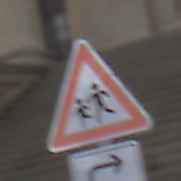
Verkehrszeichen: KinderRechts
Zusatzzeichen unten: RichtungsangabeDurchPfeile5
Umgebung: Outdoor, Urban
Tageszeit: Midday
Wetter: Overcast
Licht: Natural
Jahreszeit: NotSpecified
Kontrast: LowContrast